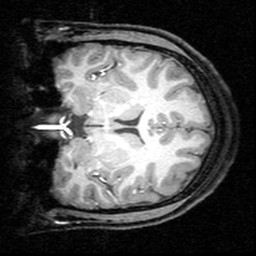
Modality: T1w
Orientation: coronal
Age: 21
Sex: female